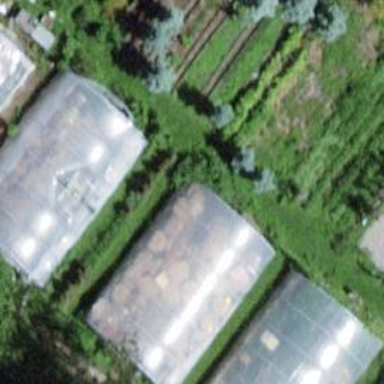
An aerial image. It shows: Greenhouse.